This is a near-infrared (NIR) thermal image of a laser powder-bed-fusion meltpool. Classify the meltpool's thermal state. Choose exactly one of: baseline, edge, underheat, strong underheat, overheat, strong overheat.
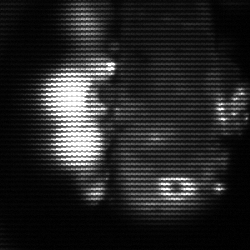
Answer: strong underheat